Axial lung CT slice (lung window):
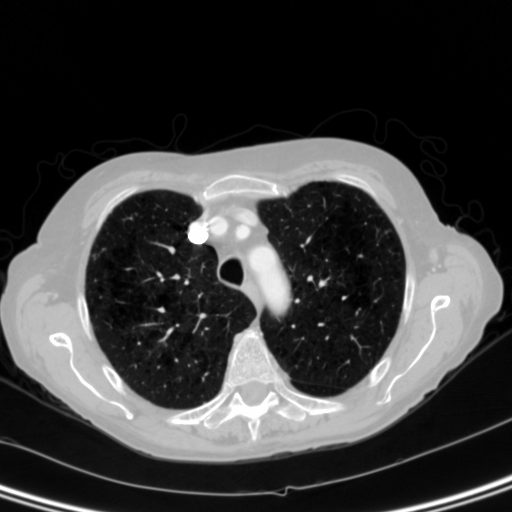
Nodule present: no